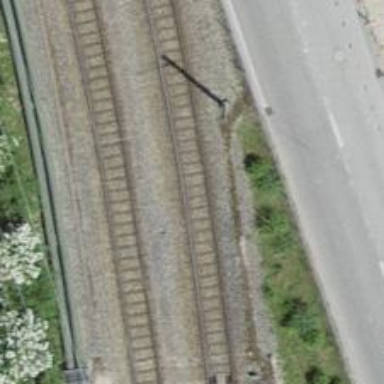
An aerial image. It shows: Single track railway spur with electrification through contact line.